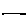
Label: line